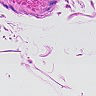
Metastatic tissue present: no